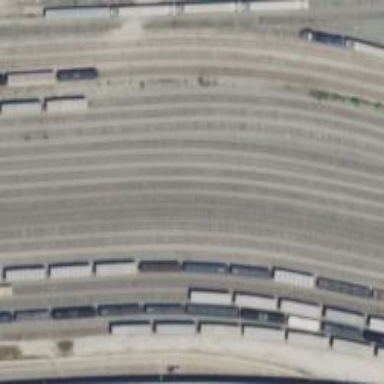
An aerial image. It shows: Railway yard.